Заряженная капля уравновешена в вертикально направленном электрическом поле. С момента времени $t=0$ электрическое поле начинает уменьшаться и к некоторому моменту $t_{1}$ обращается в нуль. При этом капля падает.
Найдите наибольшее ускорение капли. График изменения ускорения капли со временем приведен на рисунке.  Считайте, что сила сопротивления воздуха пропорциональна скорости капли.
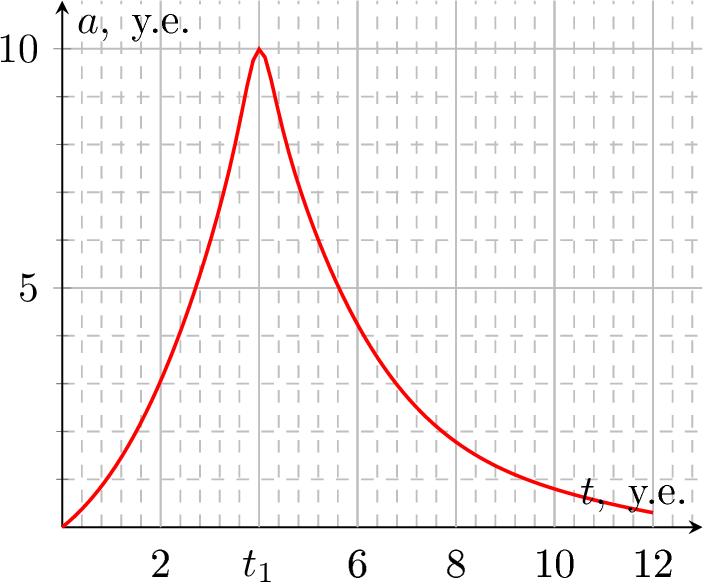
Решение: При включенном электрическом поле уравнение движения капли имеет вид (в проекциях на ось $x$, направляющую вертикально вниз): $$ m a=m g+e E-k v. $$ Здесь $e$ — заряд капли, $E<0$ — напряженность электрического поля, $k$ — коэффициент пропорциональности между скоростью $v$ и силой сопротивления, $g$ — ускорение свободного падения. После выключения поля $\left(t>t_{1}\right)$ уравнение движения примет вид $$ m a=m g-k v. $$ Максимальное ускорение $a_{1}$ капли достигается в момент $t_{1}$. Оно определяется выражением $m a_{1}=m g-k v_{1}$, где $v_{1}$ — скорость в момент $t_{1}$. Ускорение станет равным нулю, когда сила сопротивления уравновесит силу тяжести, т. е. $m g=k v_{\infty}$. Отсюда $$ a_{1}=g\left(1-\frac{v_{1}}{v_{\infty}}\right). $$ Значения $v_{1}$ и $v_{\infty}$ находятся из графика численным интегрированием; $v_{\infty}$ пропорционально площади под всем графиком, $v_{1}$ — под первой половиной графика до точки $t_{1}$. Отсюда $$ \frac{v_{1}}{v_{\infty}}=\frac{14.5}{34.5}=0.42 $$ и $a_{1}=a_{\max }=g \cdot 0.58 \approx 5.7~м/с^{2}$.
Ответ: $$ a_{1}=a_{\max } \approx 5.7~м/с^{2}. $$
Темы:
T, Механика, Кинематика, Вязкое трение, Всероссийские, Трение